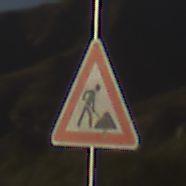
Verkehrszeichen: Arbeitsstelle
Umgebung: Outdoor, Nature
Tageszeit: SunriseSunset
Wetter: Clear
Licht: Natural
Jahreszeit: NotSpecified
Kontrast: HighContrast